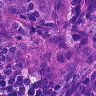
Metastatic tissue present: yes